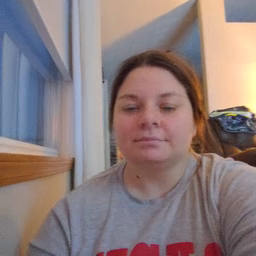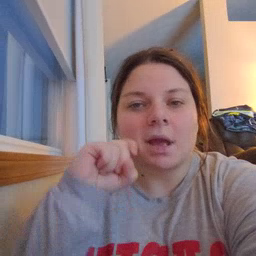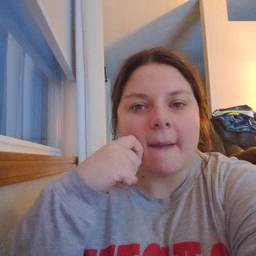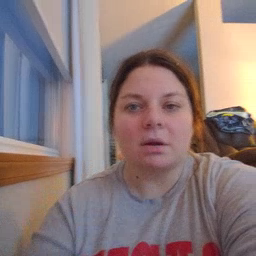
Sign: apple